Aerial crown-view tile of a tropical tree (Barro Colorado Island, Panama), acquired 20240918:
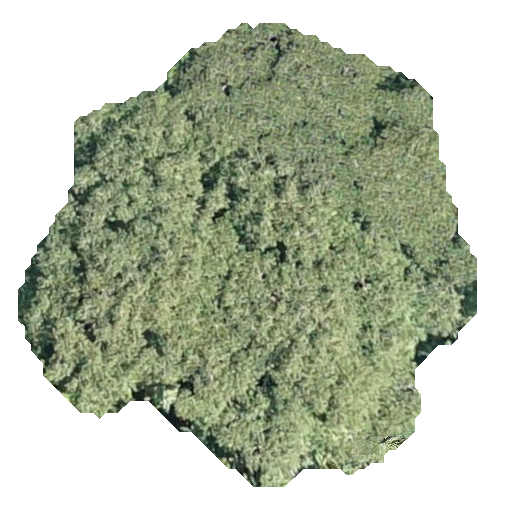
Species: Dipteryx oleifera
GBIF accepted scientific name: Dipteryx oleifera
Crown area: 231.759 m²